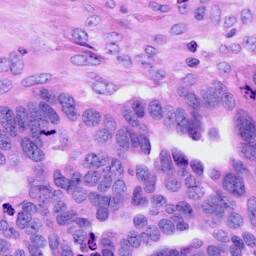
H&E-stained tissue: Ovarian